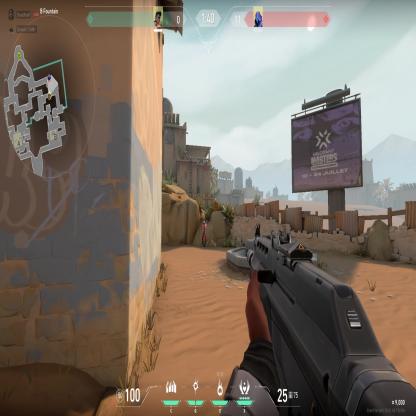
Label: enemy